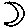
Label: moon